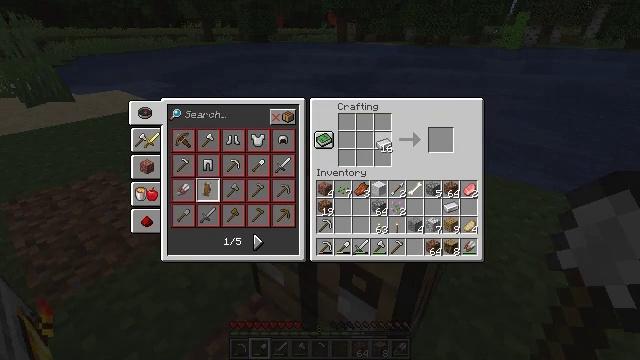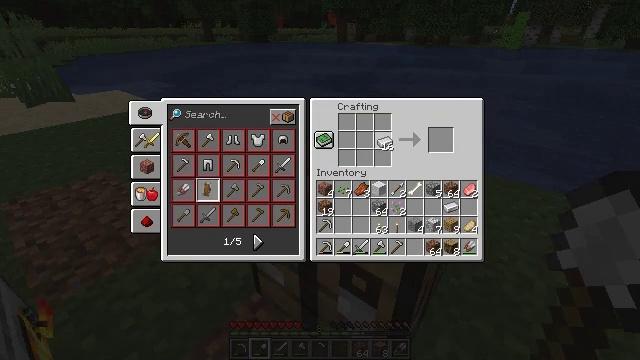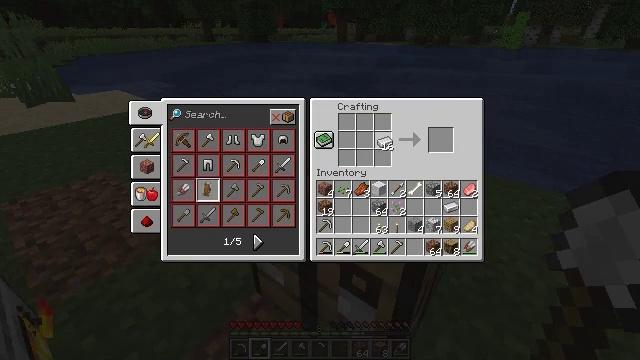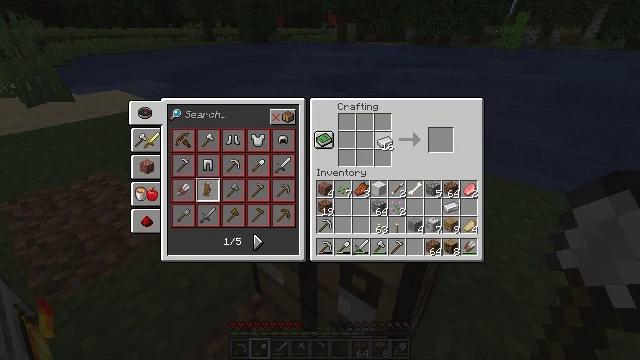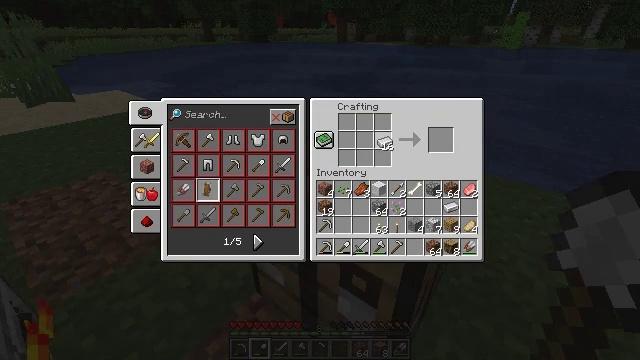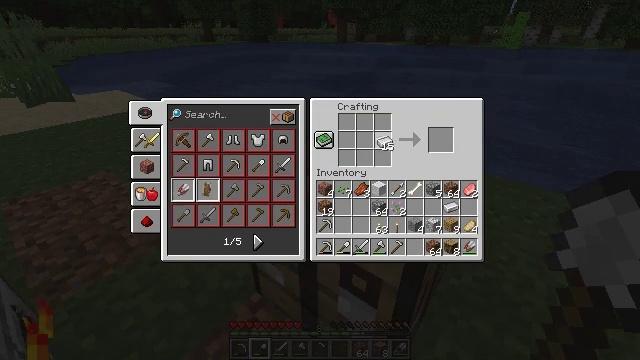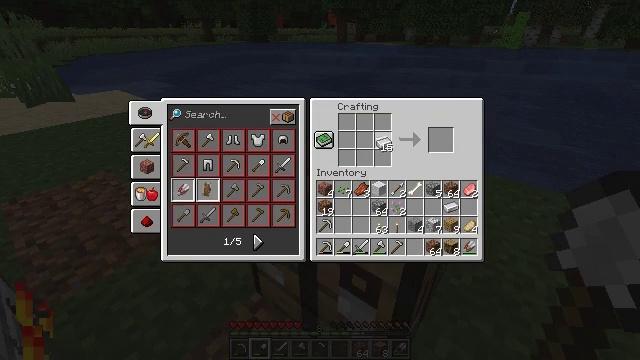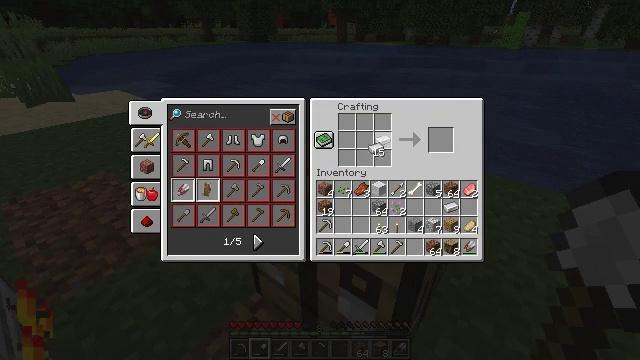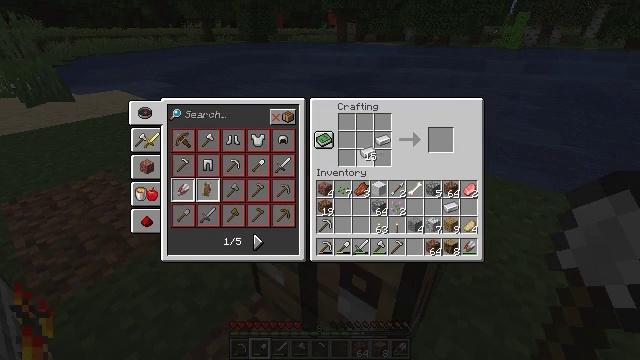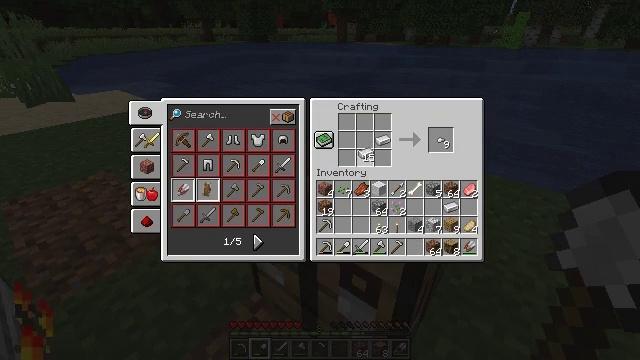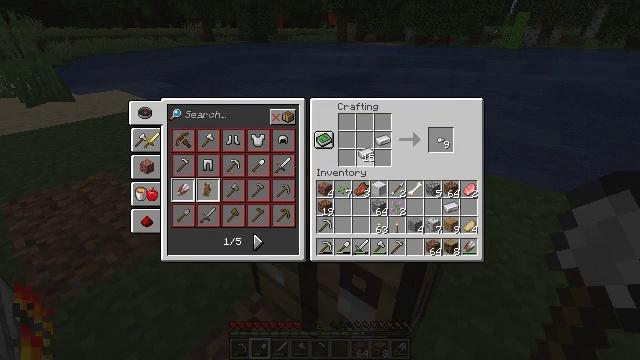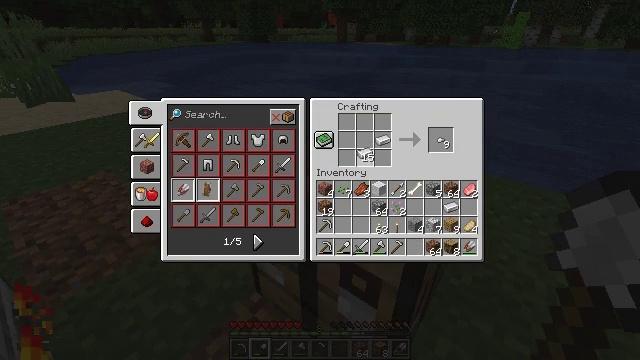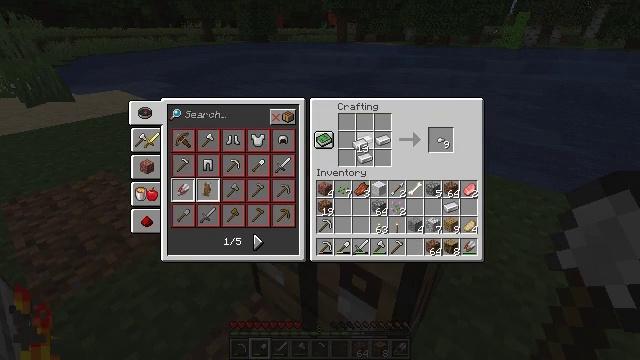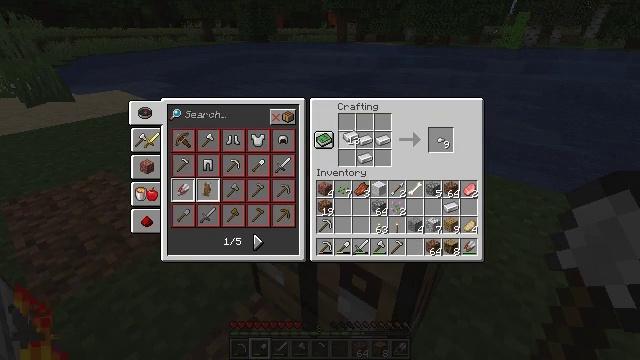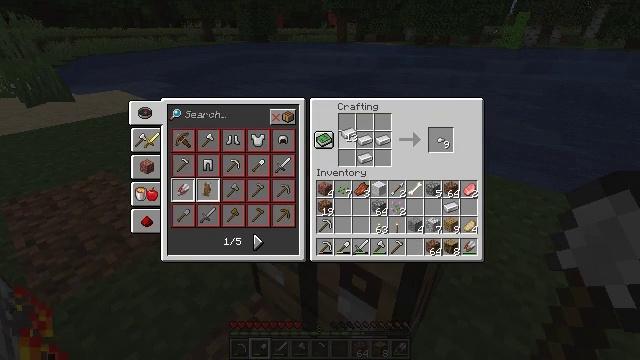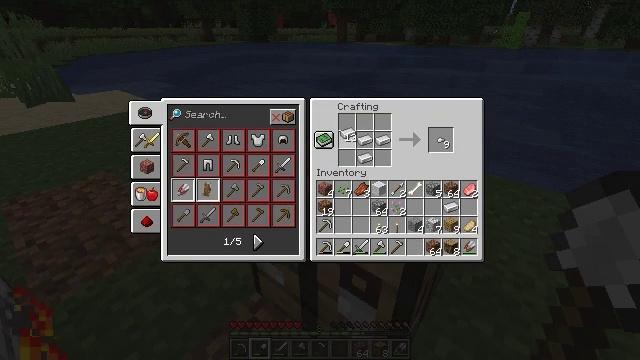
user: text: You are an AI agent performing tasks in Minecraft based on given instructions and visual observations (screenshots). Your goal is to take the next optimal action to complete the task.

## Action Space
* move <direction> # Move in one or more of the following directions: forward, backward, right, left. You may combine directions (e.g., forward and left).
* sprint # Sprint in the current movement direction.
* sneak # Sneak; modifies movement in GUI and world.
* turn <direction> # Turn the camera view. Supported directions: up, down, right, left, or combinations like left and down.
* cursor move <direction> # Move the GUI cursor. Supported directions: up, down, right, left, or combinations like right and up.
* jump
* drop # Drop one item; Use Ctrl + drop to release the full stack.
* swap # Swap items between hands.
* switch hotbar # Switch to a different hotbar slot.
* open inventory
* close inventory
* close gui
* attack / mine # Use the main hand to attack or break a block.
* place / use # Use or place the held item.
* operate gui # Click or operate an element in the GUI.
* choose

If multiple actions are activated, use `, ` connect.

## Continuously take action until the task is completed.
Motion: motion action
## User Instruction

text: Craft a bucket.
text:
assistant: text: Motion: no_op
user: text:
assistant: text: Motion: no_op
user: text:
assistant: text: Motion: choose
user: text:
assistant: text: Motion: choose
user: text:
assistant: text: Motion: no_op
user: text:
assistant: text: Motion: no_op
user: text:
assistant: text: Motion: cursor move left
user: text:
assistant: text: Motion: cursor move left
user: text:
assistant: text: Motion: no_op
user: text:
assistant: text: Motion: choose
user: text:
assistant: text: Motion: choose
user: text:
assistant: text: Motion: cursor move up
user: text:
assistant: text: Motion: cursor move left and up
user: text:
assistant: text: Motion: no_op
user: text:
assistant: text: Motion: choose
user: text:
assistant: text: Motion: choose
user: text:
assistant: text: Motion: choose
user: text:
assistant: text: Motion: no_op
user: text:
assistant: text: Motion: no_op
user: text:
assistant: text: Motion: no_op
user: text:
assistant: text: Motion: no_op
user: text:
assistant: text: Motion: no_op
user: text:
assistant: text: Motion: no_op
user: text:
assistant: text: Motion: no_op
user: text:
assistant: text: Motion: no_op
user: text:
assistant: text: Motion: no_op
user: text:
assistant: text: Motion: no_op
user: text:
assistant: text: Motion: no_op
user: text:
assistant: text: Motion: no_op
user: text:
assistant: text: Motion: no_op